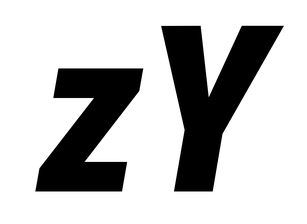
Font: Roboto-Italic_Condensed_Black_Italic